Question: i'm trying to find the total number of recurrences of all values on different columns.
For example:

Any advice? thanks
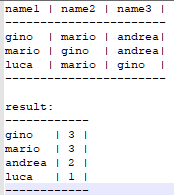
Answer: You can unpivot, then aggregate. If your database supports 'values()' and lateral joins:
'''
select x.name, count(*) cnt
from mytable
cross join lateral (values (name1), (name2), (name3)) as x(name)
group by x.name
'''
A more portable (although less efficient) approach is 'union all':
'''
select name, count(*) cnt
from (
select name1 as name from mytable
union all select name2 from mytable
union all select name3 from mytable
) x
group by name
'''